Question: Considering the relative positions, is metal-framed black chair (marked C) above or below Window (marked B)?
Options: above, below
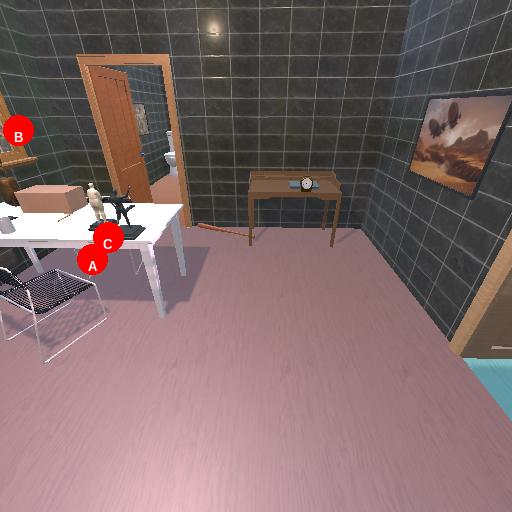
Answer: above